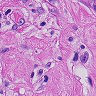
Metastatic tissue present: yes